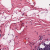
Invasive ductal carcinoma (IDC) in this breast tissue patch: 0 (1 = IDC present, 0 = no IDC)